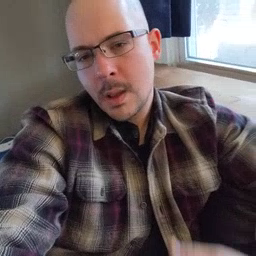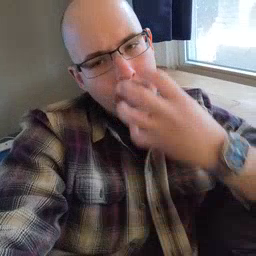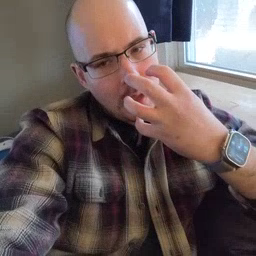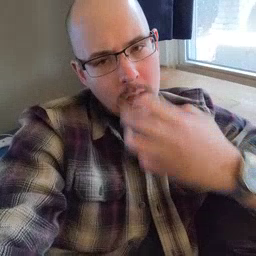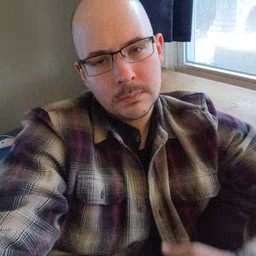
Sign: mad